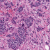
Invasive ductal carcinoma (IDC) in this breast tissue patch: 1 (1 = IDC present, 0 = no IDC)